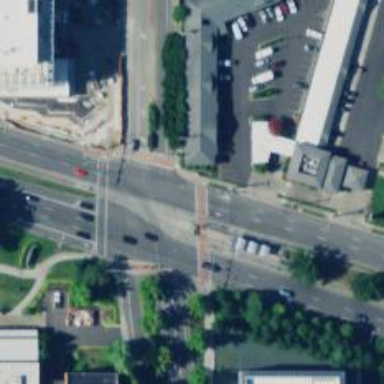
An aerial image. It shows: Busway road.